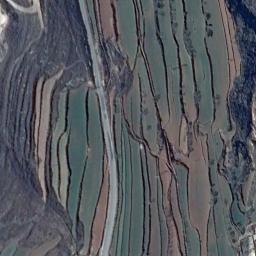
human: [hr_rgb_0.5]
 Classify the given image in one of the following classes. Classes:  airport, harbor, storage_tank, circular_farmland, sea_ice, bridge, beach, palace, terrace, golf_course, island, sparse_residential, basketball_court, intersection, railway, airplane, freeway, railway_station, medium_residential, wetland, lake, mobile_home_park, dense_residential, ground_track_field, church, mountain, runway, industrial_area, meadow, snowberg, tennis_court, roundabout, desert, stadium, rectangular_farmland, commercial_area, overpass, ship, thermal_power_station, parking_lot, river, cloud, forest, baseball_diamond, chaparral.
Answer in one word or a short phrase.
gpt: terrace